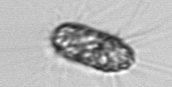
Label: Corethron_hystrix